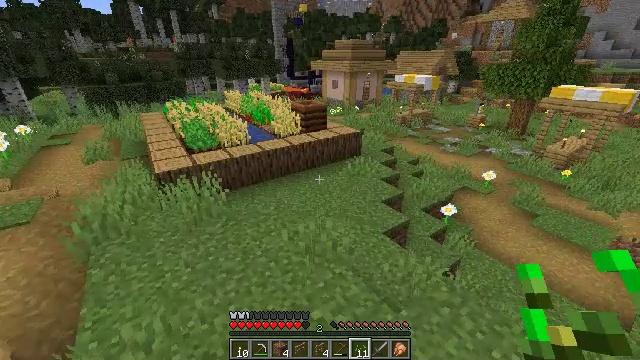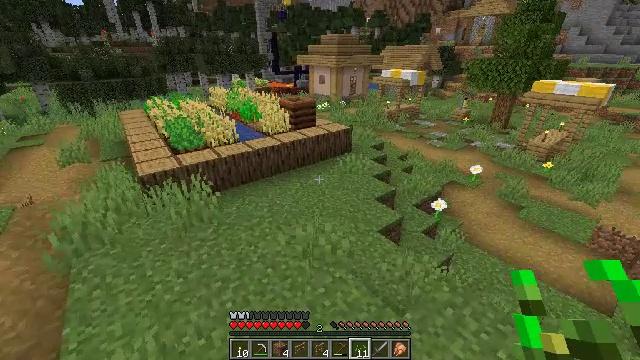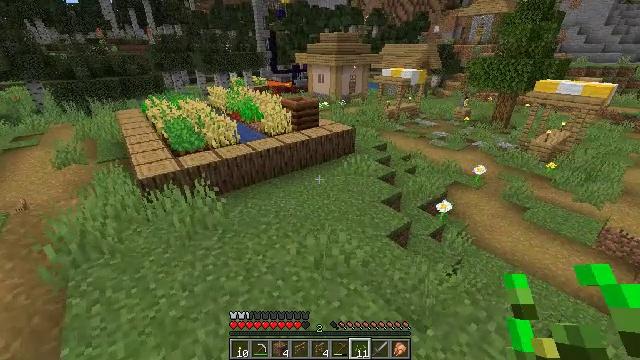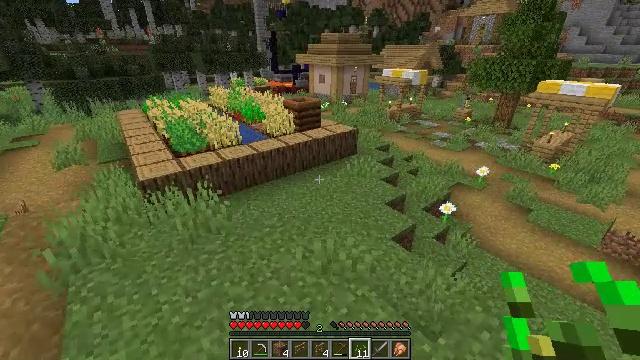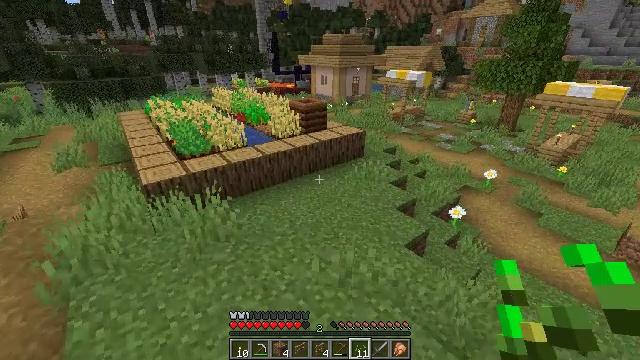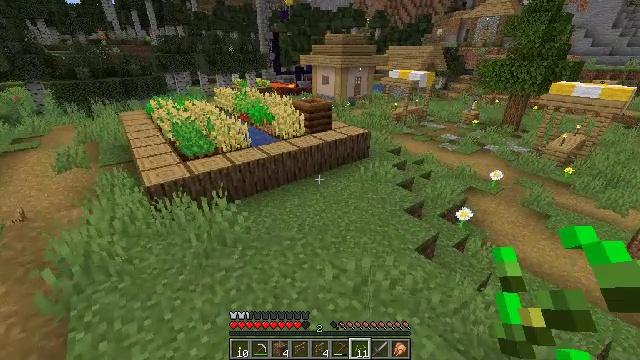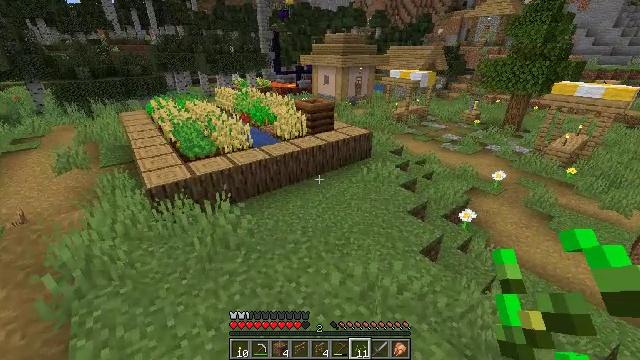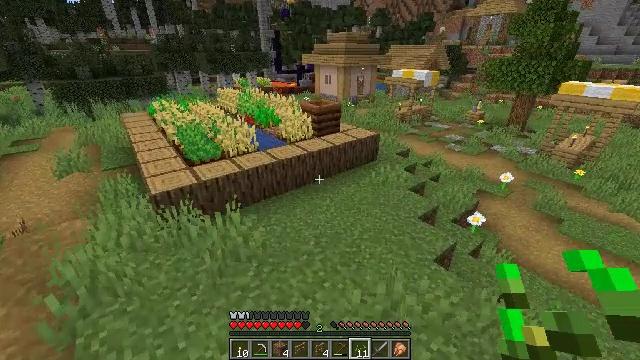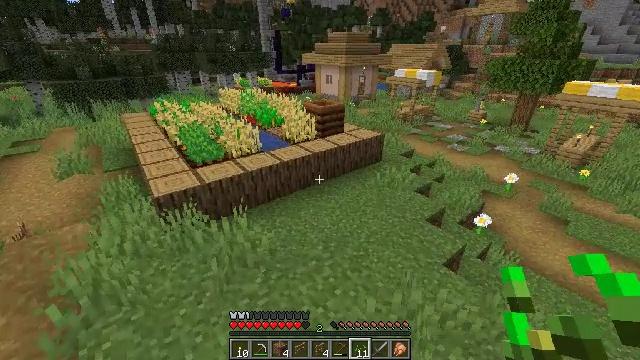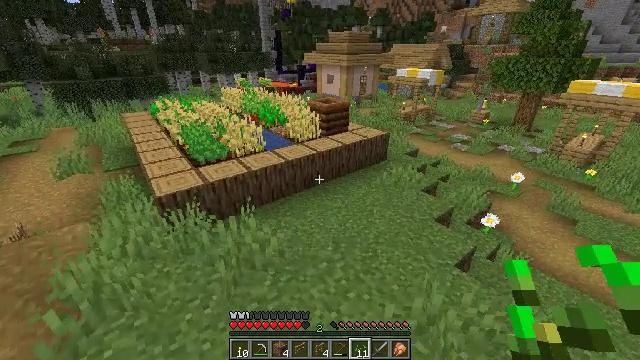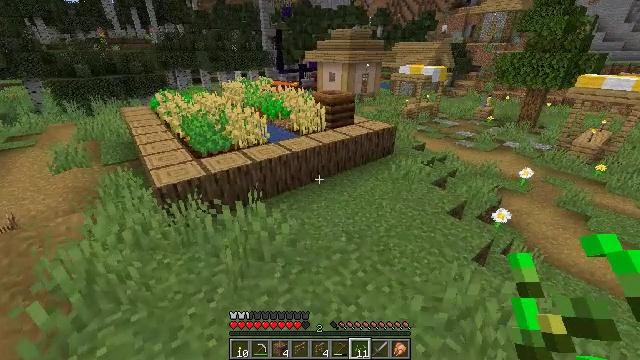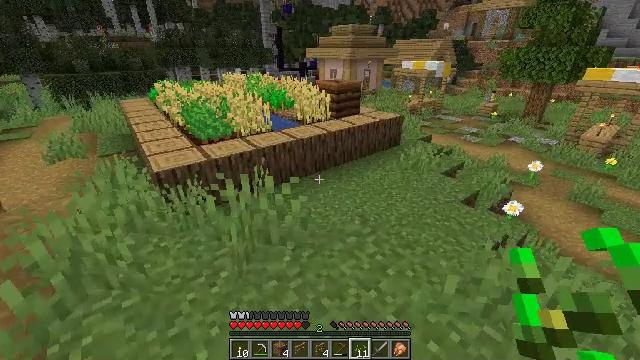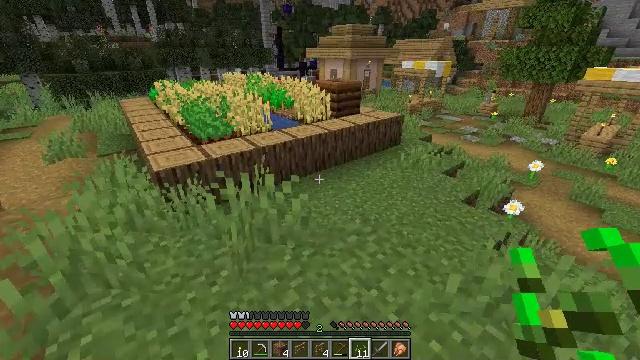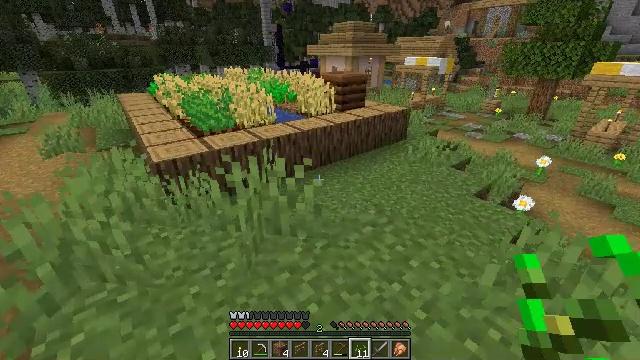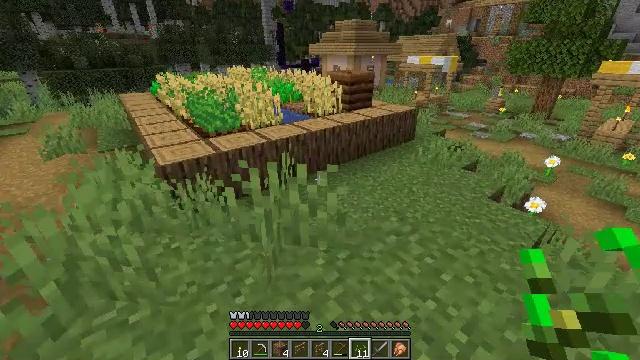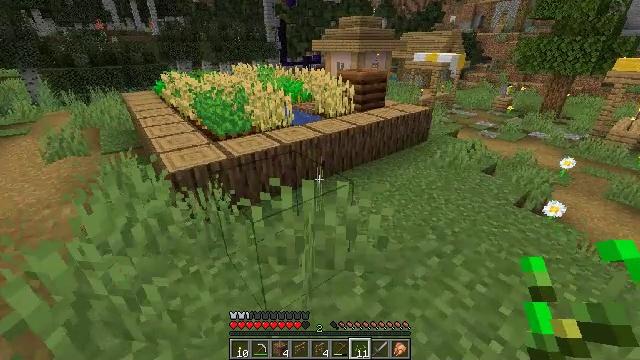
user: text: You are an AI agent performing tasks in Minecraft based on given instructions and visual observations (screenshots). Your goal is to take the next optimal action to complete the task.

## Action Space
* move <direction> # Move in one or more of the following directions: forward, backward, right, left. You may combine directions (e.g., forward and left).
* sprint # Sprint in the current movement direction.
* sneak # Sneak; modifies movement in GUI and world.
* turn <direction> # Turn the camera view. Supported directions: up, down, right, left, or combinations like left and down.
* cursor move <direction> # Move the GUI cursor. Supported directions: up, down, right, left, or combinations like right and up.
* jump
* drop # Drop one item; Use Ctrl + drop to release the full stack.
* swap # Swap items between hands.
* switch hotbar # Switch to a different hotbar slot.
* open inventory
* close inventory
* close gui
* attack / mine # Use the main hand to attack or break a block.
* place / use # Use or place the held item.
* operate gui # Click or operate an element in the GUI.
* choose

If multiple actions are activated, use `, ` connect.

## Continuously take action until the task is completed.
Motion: motion action
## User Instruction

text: Collect carrots by breaking the crop.
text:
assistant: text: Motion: move forward and move left, turn right
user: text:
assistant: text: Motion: move forward and move left
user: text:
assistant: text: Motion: move forward and move left
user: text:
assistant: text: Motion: move forward and move left
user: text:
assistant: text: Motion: move forward and move left
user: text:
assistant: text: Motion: move forward and move left
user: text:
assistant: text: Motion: move forward and move left
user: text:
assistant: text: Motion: move forward and move left
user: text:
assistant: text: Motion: move forward and move left
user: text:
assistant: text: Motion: move forward and move left
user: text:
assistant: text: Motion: move forward and move left
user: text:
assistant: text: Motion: move forward and move left
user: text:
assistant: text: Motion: move forward and move left
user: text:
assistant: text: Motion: move forward and move left
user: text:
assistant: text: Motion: move forward and move left
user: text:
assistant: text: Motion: move forward and move left
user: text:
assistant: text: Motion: move forward and move left
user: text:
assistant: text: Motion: move forward and move left
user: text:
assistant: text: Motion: move forward and move left
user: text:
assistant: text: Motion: move forward and move left
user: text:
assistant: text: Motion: move forward and move left
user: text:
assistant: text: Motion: move forward and move left
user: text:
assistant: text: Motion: move forward
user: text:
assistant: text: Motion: move forward
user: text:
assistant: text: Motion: move forward
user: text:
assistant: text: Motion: move forward
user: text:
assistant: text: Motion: move forward
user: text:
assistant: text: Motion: move forward
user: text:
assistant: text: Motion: move forward
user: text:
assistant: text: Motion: move forward, jump